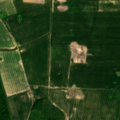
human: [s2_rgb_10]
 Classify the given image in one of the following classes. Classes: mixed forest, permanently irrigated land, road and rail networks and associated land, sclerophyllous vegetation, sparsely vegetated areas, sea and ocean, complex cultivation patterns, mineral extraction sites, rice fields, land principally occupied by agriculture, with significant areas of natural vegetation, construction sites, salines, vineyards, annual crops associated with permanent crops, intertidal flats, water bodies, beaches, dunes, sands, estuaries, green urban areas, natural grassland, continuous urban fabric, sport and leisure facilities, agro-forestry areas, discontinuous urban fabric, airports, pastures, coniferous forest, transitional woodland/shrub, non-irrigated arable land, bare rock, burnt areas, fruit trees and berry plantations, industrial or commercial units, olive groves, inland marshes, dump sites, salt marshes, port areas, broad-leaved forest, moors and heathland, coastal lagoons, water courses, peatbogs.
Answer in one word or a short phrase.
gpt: non-irrigated arable land, broad-leaved forest